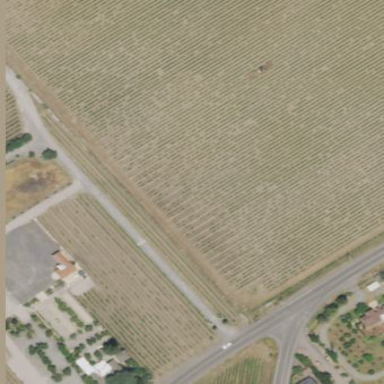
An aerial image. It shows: Vineyard with wine grapes as the crop.